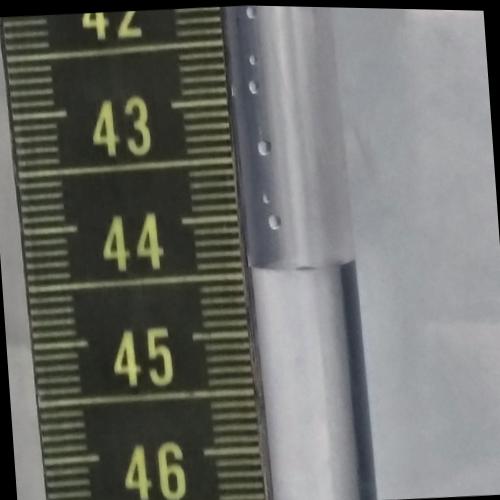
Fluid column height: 44.5 cm